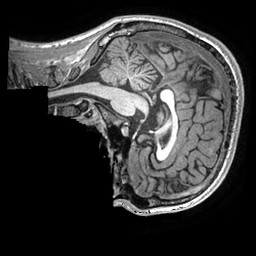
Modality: T1w
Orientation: sagittal
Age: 20
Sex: male
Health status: healthy
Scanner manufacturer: ge